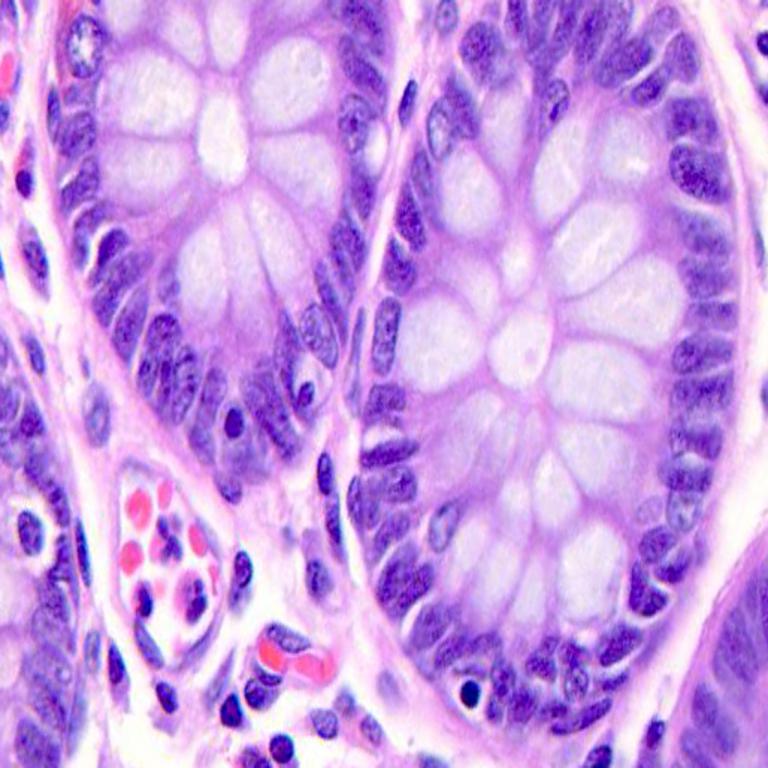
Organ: colon
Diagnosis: benign